Question: In cassandra how to add images in column family for a row. Below I mentioned a sample table which shows the KEY,Name,Age and Cover_Image.

Here we can able to add Name,Age by entering the queries like this
> create column family users with comparator=UTF8Type
and column_metadata=[
{column_name:Name,validation_class:UTF8Type},
{column_name:Age,validation_class:LongType,index_type:KEYS}];set users[babu][Name]='Babu Droid';set users[babu][Age]=23;
Like the above queries, what's the query to add an image (query for both create(also validation_class) and set options)
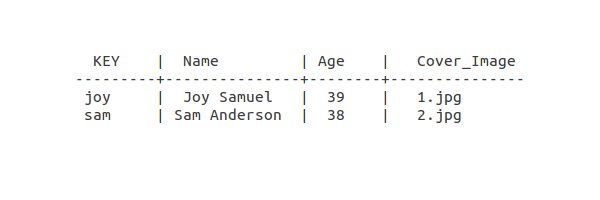
Answer: For an image you would want to use BytesType for the column validator and simply insert the raw bytes of the image into the column. There won't be a good way to do something like that from the command line interface though. You would need to write some custom code using a client library.